Question: I am new to GWT. I am writing a simple GWT program where I need to use a combo box for which I used an instance of 'ValueListBox' . In that combo, I need to list out the numbers from 1 to 12 representing the months of a year. But the combo appends 'null' value at the end. Can anyone please help me how to remove that 'null' value ?
'''
final ValueListBox<Integer> monthCombo = new ValueListBox<Integer>(new Renderer<Integer>() {
@Override
public String render(Integer object) {
return String.valueOf(object);
}
@Override
public void render(Integer object, Appendable appendable) throws IOException {
if (object != null) {
String value = render(object);
appendable.append(value);
}
}
});
monthCombo.setAcceptableValues(getMonthList());
monthCombo.setValue(1);
private List<Integer> getMonthList() {
List<Integer> list = new ArrayList<Integer>();
for (int i = 1; i <= 12; i++) {
list.add(i);
}
return list;
}
'''

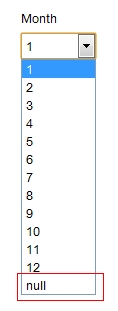
Answer: Call 'setValue' before 'setAcceptableValues'.
The reason is that the value is 'null' when you call 'setAcceptableValues', and 'ValueListBox' automatically adds any value (generally passed to 'setValue') to the list of acceptable values (so that the value is actually , and can be selected by the user, and re-selected if she selected another value and wants to go back to the original one). Calling 'setValue' first with a value that will be in the list of acceptable values negates this side-effect.
See <URL>